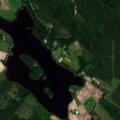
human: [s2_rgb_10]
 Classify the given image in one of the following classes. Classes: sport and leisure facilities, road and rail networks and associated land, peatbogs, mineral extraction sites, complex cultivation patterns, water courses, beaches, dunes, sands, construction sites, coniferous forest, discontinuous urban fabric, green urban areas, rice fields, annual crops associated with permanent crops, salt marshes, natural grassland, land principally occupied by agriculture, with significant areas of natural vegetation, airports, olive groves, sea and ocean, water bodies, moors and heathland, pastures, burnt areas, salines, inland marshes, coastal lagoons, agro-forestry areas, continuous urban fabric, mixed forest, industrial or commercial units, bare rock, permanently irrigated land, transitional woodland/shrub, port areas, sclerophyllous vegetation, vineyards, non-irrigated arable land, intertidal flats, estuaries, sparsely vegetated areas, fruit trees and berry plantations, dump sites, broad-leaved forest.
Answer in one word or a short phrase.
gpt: land principally occupied by agriculture, with significant areas of natural vegetation, coniferous forest, mixed forest, transitional woodland/shrub, water bodies